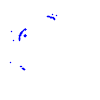
Particle: proton